高一 · 立体几何学
已知长方体 $A B C D-A_{1} B_{1} C_{1} D_{1}$ 的棱长为 2 , 点 $E$ 是线段 $A_{1} B_{1}$ 的中点, 则 $\triangle C D_{1} E$ 在平面 $B D D_{1} B_{1}$上的正投影的面积为
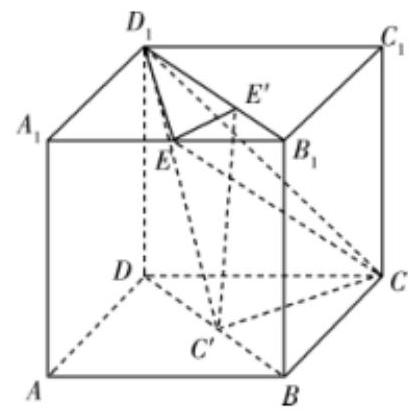
答案: frac{3 \sqrt{2}}{2}$
解析: 【分析】

根据条件作出 $\triangle C D_{1} E$ 在平面 $B D D_{1} B_{1}$ 上的正投影, 确定正投影位置与形状, 最后根据三角形面积公式求解.

【详解】

作出图形如图所示, 可知 $\triangle C D_{1} E$ 在平面 $B D D_{1} B_{1}$ 上的正投影仍然为一个三角形, 点 $C$ 在平面 $B D D_{1} B_{1}$ 上的正投影为线段 $B D$ 的中点 $C^{\prime}$, 点 $E$ 在平面 $B D D_{1} B_{1}$ 上的正投影为线段 $B_{1} D_{1}$ 的靠近 $B_{1}$
的四等分点 $E^{\prime}$, 正投影的面积 $=S_{\Delta C^{\prime} E^{\prime} D_{1}}=\frac{1}{2} \times 2 \times\left(\frac{3}{4} \times 2 \sqrt{2}\right)=\frac{3 \sqrt{2}}{2}$.

故答案为: $\frac{3 \sqrt{2}}{2}$

【点睛】

本题考查正投影及其相关计算，考查空间想象与分析求解能力，属基础题.